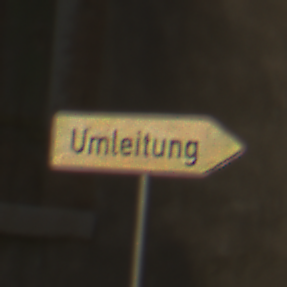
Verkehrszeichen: UmleitungswegweiserRechtsweisend
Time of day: Midday
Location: Outdoor (Urban)
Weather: Clear
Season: NotSpecified
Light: Natural